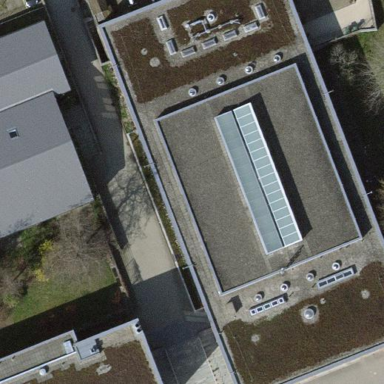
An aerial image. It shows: School building.